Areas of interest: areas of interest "Wanxiang Football Park"
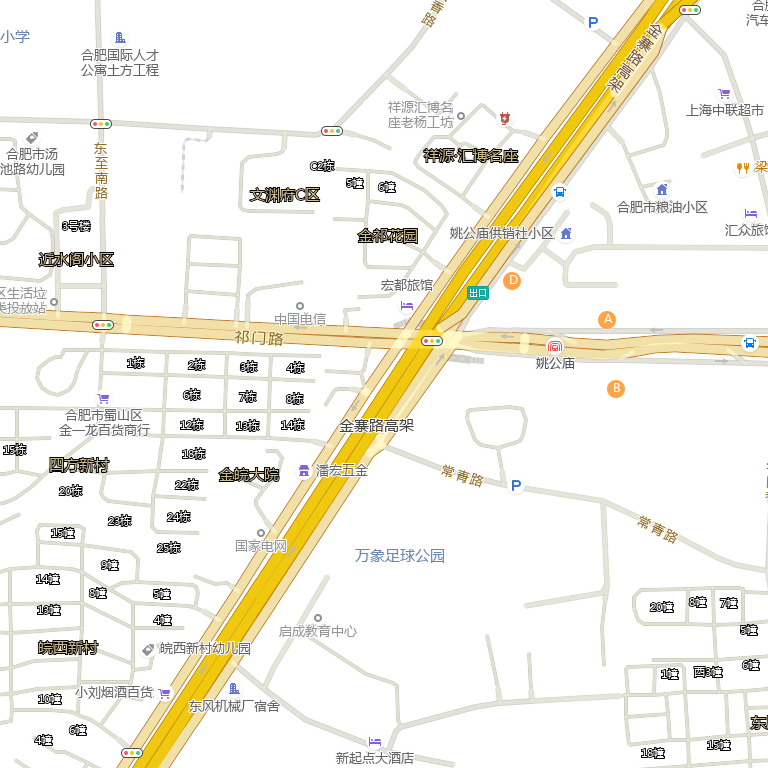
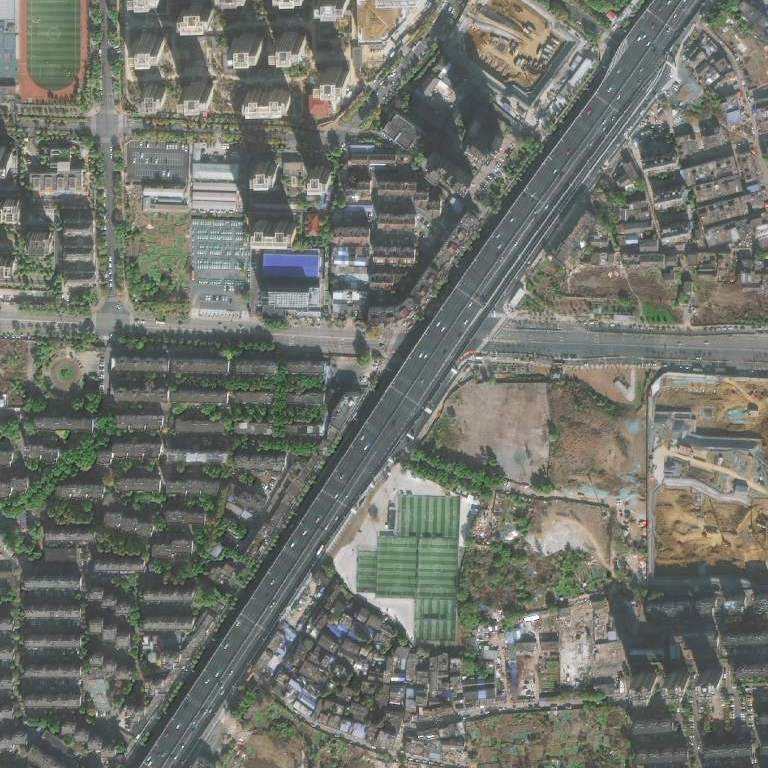